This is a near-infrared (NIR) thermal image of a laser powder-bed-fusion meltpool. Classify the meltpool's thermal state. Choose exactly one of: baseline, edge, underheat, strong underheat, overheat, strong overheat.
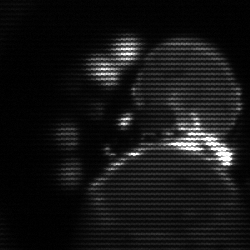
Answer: edge